Field crop: maize
Growth stage: 2
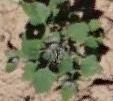
Species: chenopodium